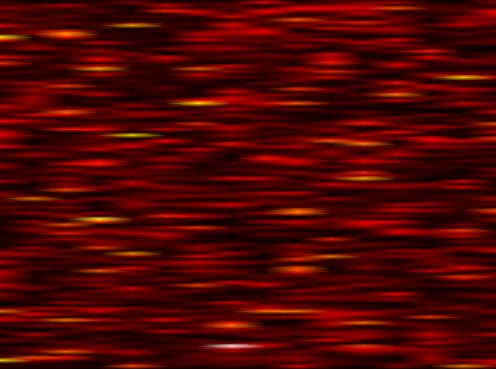
Label: WOLA